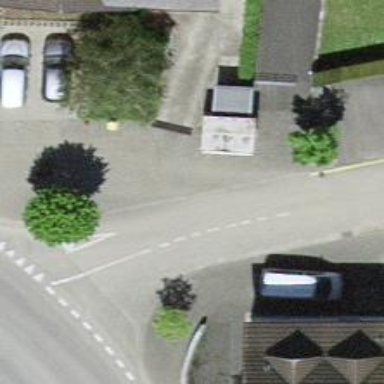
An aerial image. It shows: Bus stop with sheltered platform for public transport.